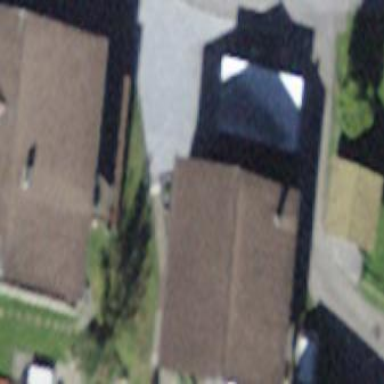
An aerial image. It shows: Residential building.